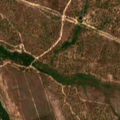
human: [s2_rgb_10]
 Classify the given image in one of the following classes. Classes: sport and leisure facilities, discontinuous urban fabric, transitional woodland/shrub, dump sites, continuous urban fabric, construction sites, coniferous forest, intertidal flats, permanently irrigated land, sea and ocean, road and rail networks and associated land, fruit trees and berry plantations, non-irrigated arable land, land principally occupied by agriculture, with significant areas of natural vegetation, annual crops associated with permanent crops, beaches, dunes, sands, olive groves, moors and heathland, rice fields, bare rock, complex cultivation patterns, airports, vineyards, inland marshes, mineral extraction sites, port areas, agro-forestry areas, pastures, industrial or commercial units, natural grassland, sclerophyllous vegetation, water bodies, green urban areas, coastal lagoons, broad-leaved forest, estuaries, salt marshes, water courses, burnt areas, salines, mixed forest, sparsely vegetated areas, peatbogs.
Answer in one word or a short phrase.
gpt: broad-leaved forest, transitional woodland/shrub